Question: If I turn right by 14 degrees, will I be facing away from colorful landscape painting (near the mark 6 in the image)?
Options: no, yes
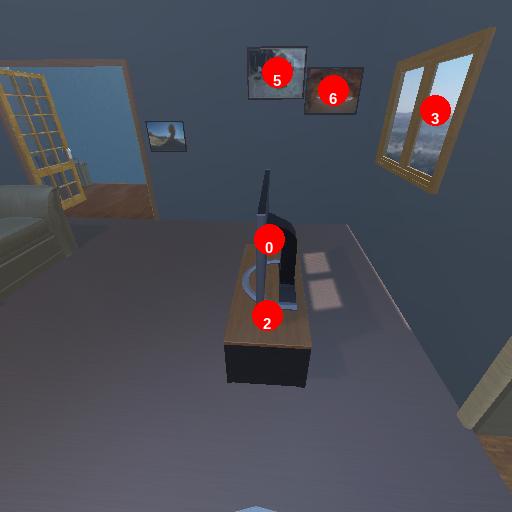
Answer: no